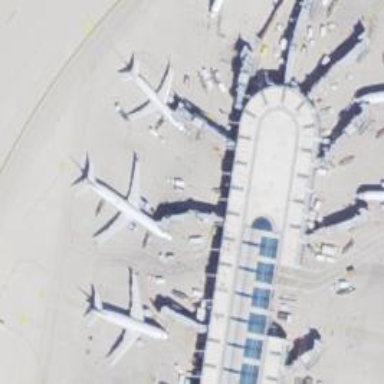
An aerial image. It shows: Information terminal.